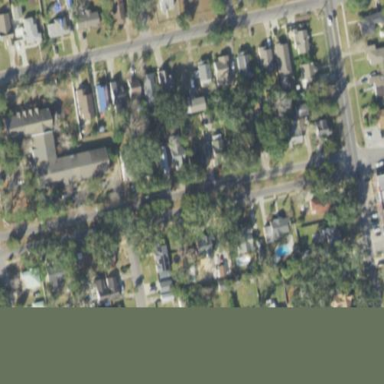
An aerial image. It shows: Residential area consisting of single-family homes.